Question: '''
body{
font-family: roboto;
}
*{
margin: 0;
padding: 0;
list-style: none;
text-decoration: none;
}
.sidebar{
position: fixed;
left: 0px;
width: 314px;
height: 100vh;
background-color: #002438;
box-shadow: hsl(0, 0%, 60%) 7px 2px 15px;
}
.sidebar header{
font-size: 50px;
margin-top: -7%;
padding-top: 50px;
padding-bottom: 50px;
text-align: center;
line-height: 20px;
color: #002438;
font-weight: 1000;
line-height: 30px;
background-color: rgb(255, 255, 255, 90%);
border-bottom-left-radius: 200px;
border-bottom-right-radius: 200px;
}
.sidebar ul a{
display: block;
line-height: 60px;
font-size: 24px;
color: white;
text-align: center;
padding-top: 25px;
}
.sidelist :hover{
color: rgb(24, 234, 253);
}
.sidelist{
padding-top: 50px;
}
.sidebar header span{
font-size: 25px;
font-weight: 400;
}
'''
'''
<!DOCTYPE html>
<html lang="en">
<head>
<meta charset="UTF-8">
<meta name="viewport" content="width=device-width, initial-scale=1.0">
<title>Lead Manager</title>
<link rel="stylesheet" href="style.css">
</head>
<body>
<div class="wrapper">
<div class="sidebar">
<header>LEAD <br> <span>MANAGER</span></header>
<ul class="sidelist">
<li><a href="#">DASHBOARD</a></li>
<li><a href="#">CUSTOMER</a></li>
<li><a href="#">LEADS</a></li>
<li><a href="#">REPORTS</a></li>
<li><a href="#">SMS</a></li>
<li><a href="#">PROFILE</a></li>
</ul>
</div>
<div class="maskbg"></div>
<div class="shapemask"></div>
</div>
</body>
</html>
'''
This is the shape i want to create inside the sidebar

The sidebar is inside a wrapper. I created a simple div also inside the wrapper, but when I give height , width and color to the custom shape, it doesn't show up. The side bar is fixed to the left. I tried looking it up the internet and saw clipping mask mentioned. I put side bar inside a wrapper to see if i can flex it, so that the right side of the side bar is another div which can be used as container for everything else in that page. that is also not working since it doesnt show any error for html and css.
Please note that shapemask and maskbg class is added because i tried to do clipping mask, but in the end I cant even see the simple shape formed out of the div.
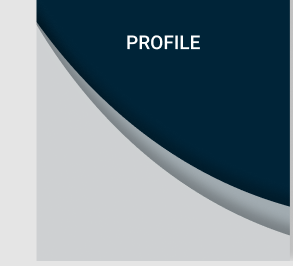
Answer: Two radial-gradient can do it:
'''
.box {
width:250px;
height:400px;
background:
radial-gradient(100% 150% at top, #002438 50%,transparent 50.2%),
radial-gradient(100% 180% at top, #a1abb0 48% ,#7f868b 50%,transparent 50.2%),
#ced0d2;
background-size:400% 300px;
background-position:1% 0;
background-repeat:no-repeat;
}
'''
'''
<div class="box"></div>
'''